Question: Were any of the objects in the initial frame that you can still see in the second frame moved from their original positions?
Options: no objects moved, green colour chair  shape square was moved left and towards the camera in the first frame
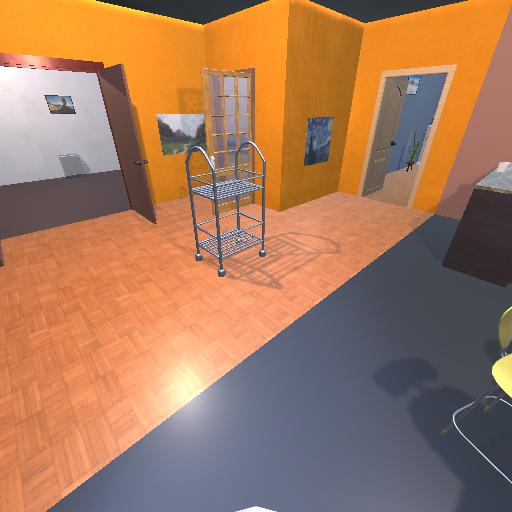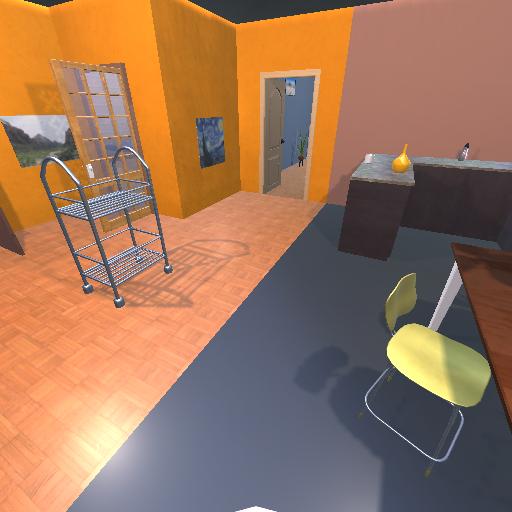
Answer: no objects moved